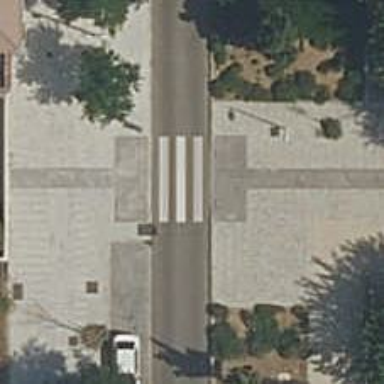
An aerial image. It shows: Uncontrolled road crossing.